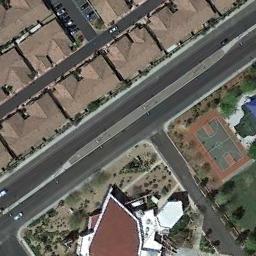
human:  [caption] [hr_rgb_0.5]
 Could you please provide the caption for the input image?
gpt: A basketball court and many houses are on both side of a road .

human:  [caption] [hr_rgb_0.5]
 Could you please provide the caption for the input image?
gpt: There is a small basketball court on the right .

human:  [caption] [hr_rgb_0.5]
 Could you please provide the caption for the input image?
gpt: A basketball court on the lawn and the residential area beside .

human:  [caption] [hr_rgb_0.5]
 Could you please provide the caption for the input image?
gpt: The basketball court and residential area are separated by the roads,With some trees nearby .

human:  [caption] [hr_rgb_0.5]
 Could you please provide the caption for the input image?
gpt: Lots of buildings are beside the basketball court .